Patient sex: F
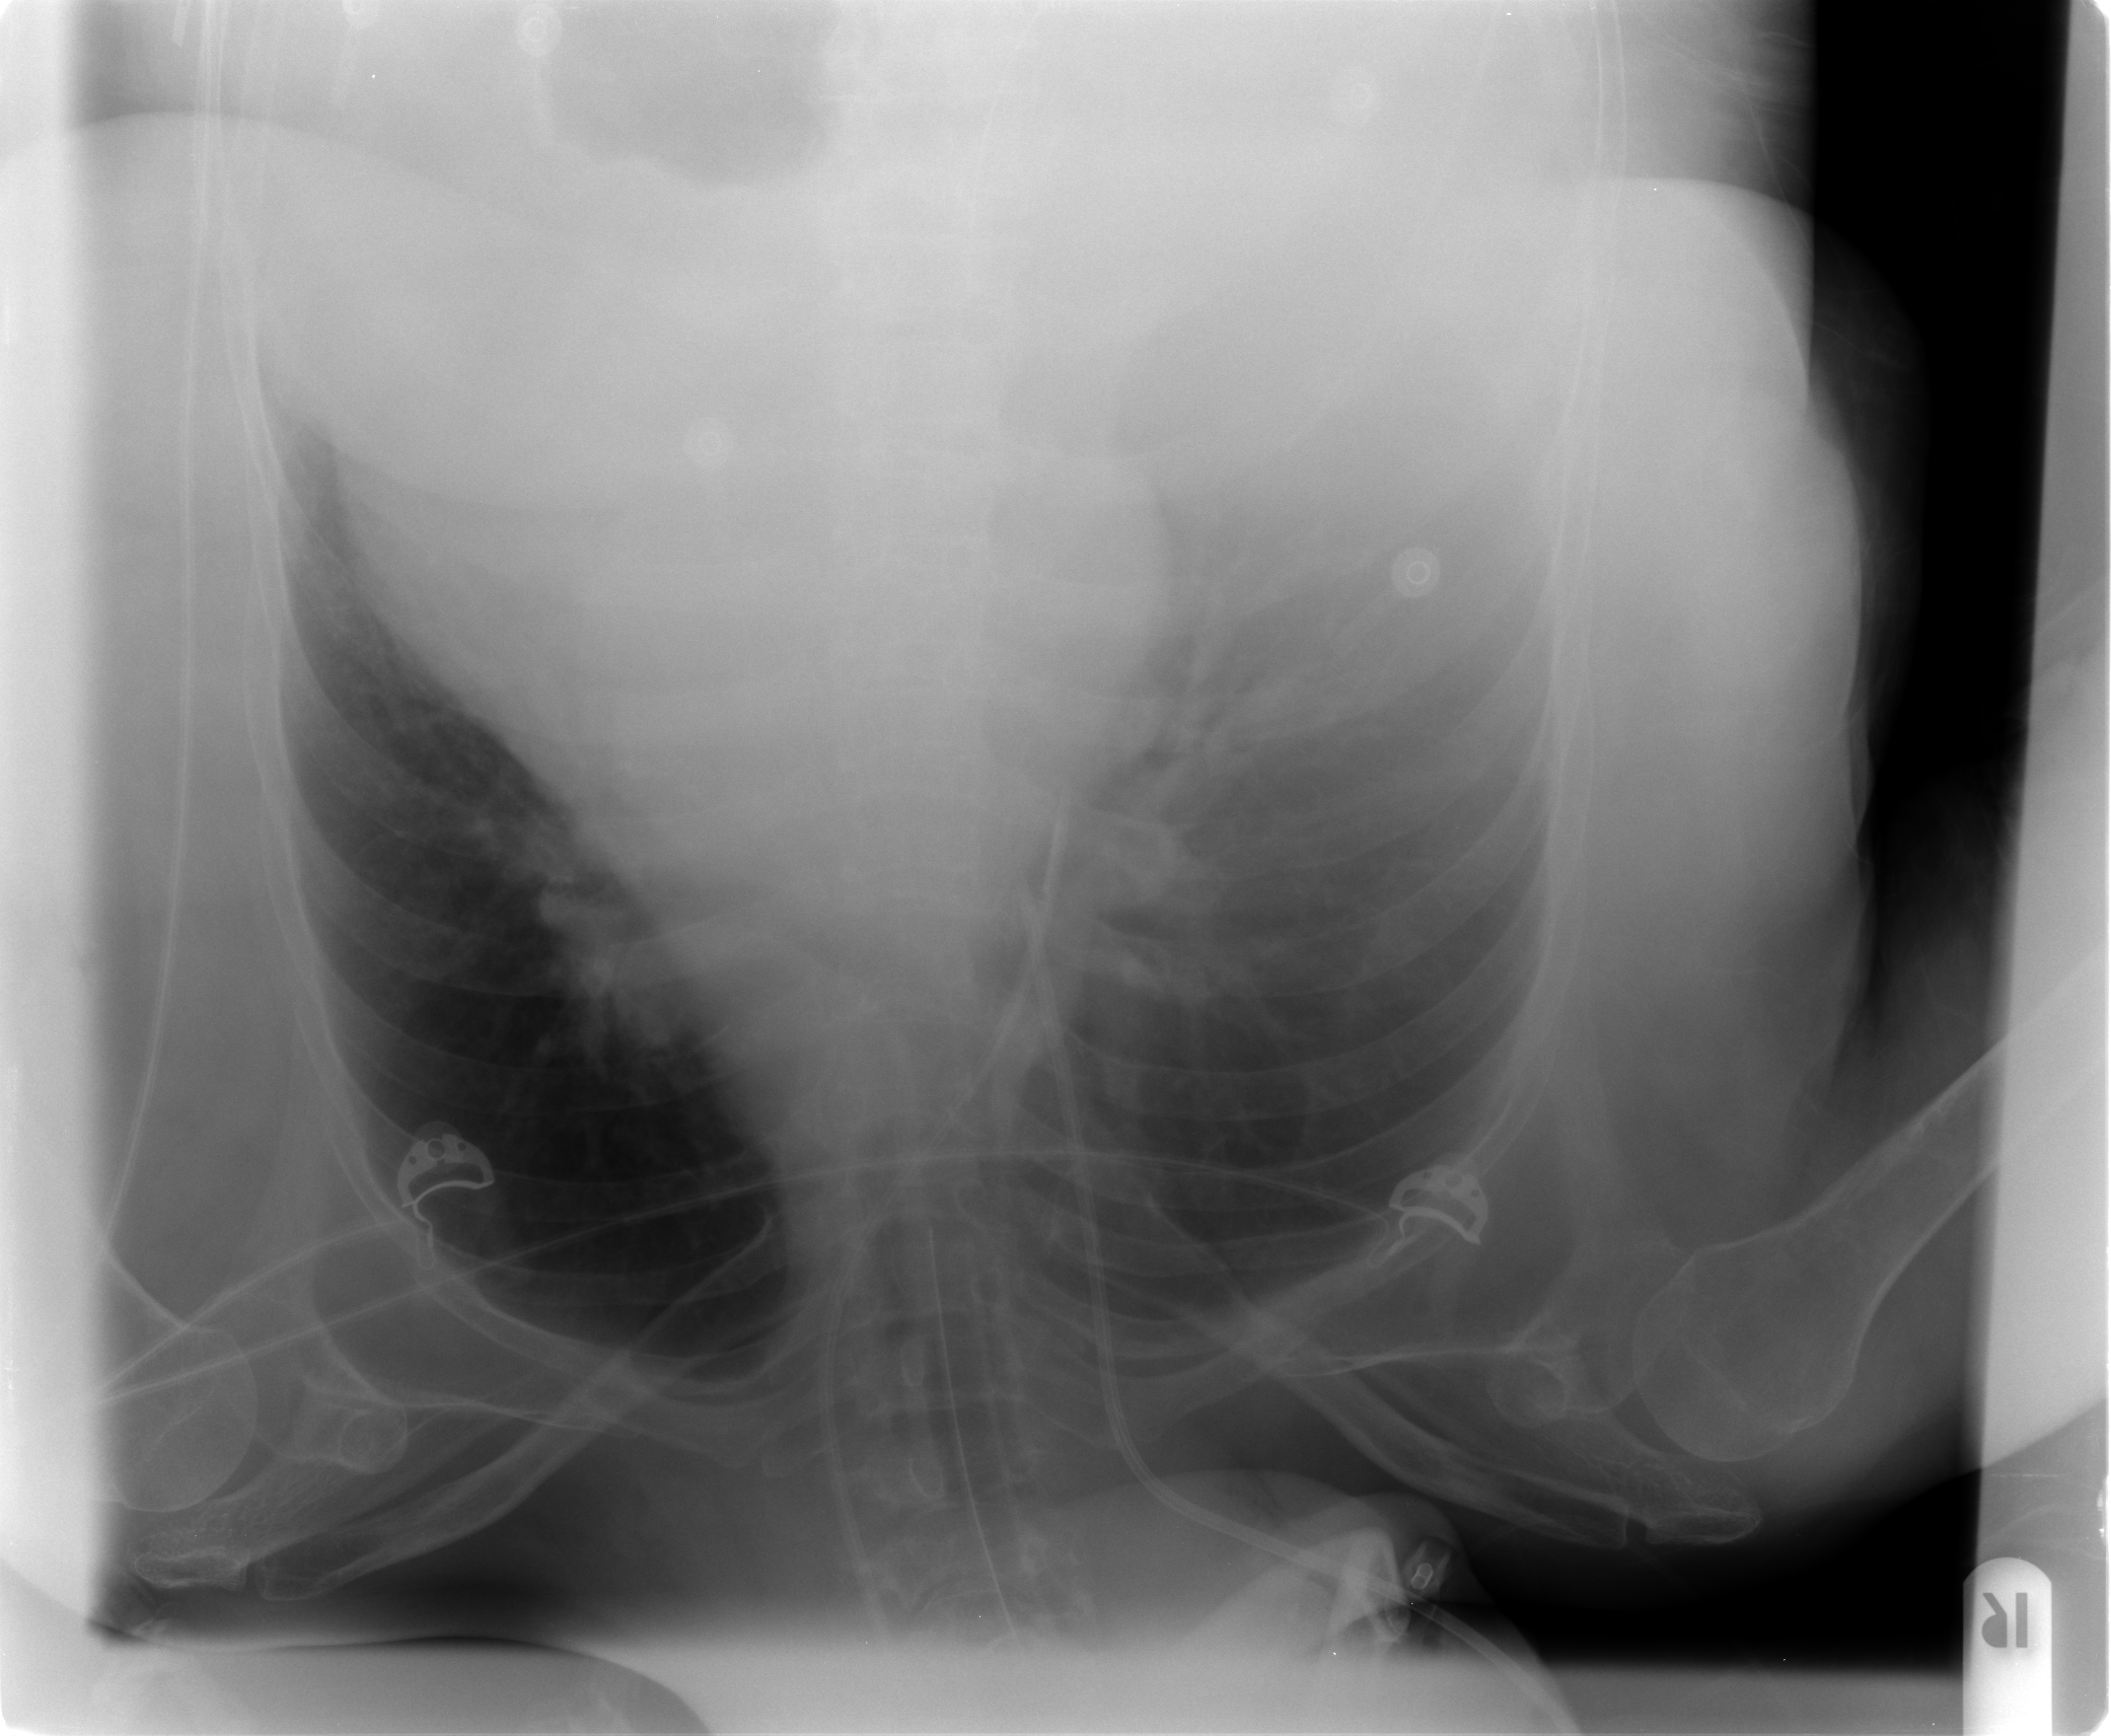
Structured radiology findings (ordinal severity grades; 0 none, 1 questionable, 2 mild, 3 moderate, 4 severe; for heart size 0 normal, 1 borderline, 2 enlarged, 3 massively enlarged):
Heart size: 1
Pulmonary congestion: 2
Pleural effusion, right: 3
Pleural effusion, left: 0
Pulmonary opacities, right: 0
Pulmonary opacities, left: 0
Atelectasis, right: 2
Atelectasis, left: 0